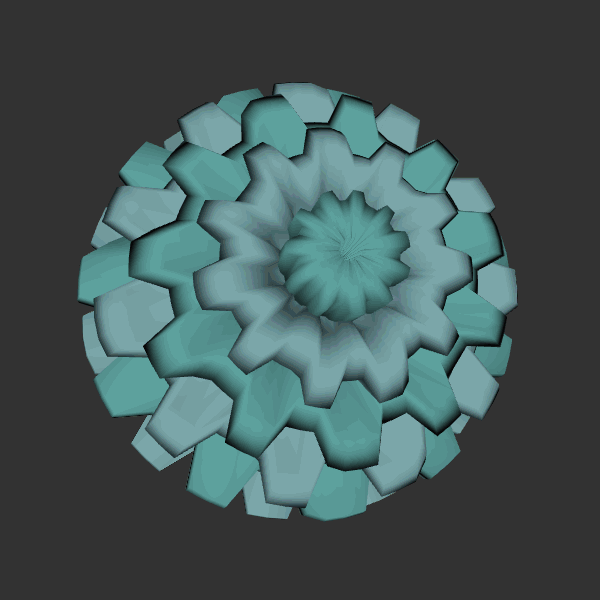
Background: dark